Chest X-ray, AP view. Patient: 57 years old, sex M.
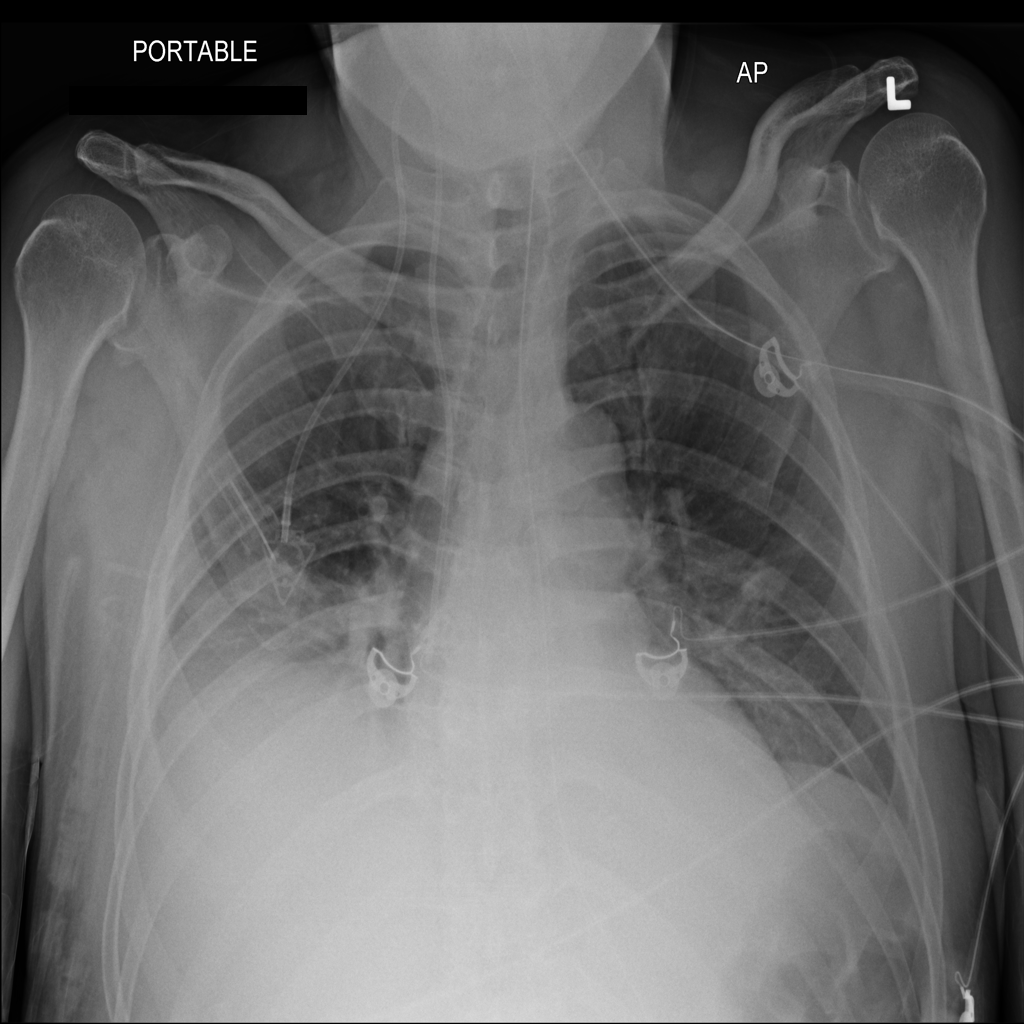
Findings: Atelectasis, Effusion, Infiltration